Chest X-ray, AP view. Patient: 42 years old, sex M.
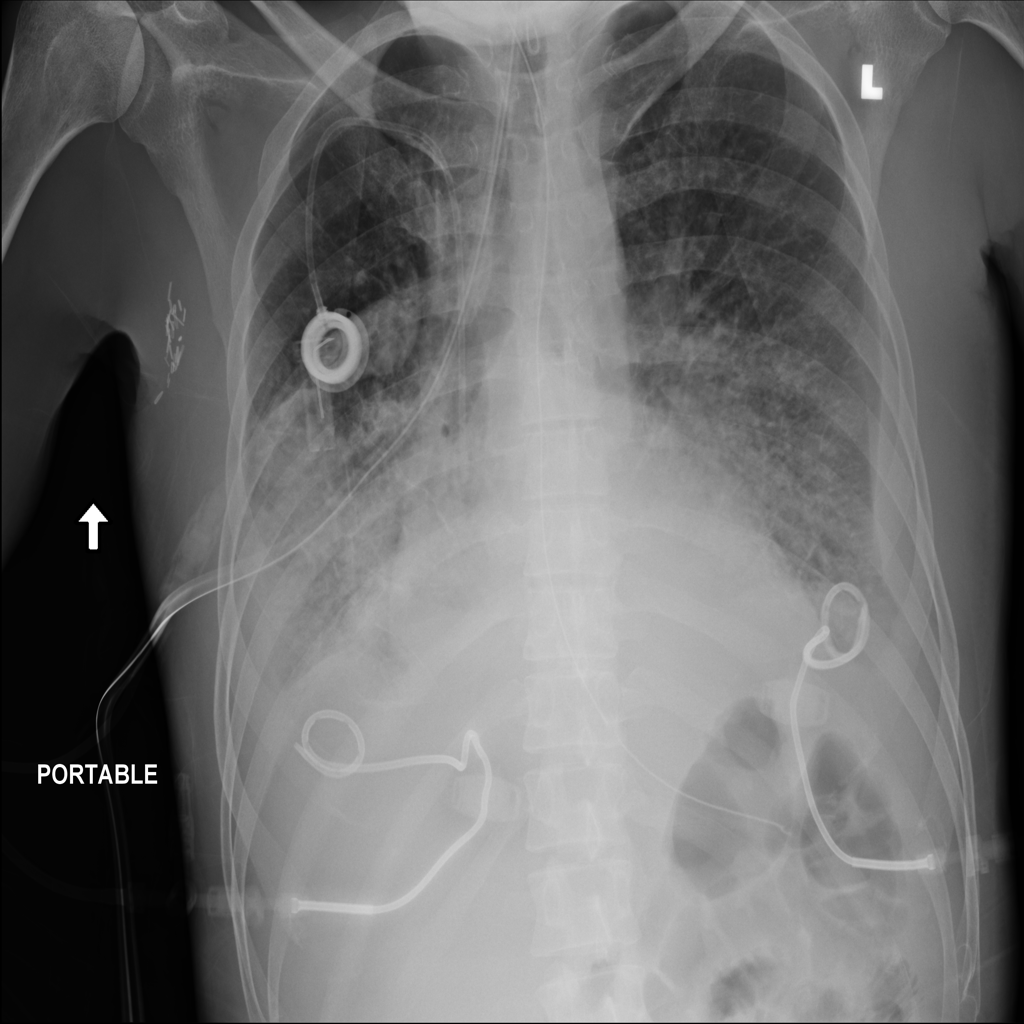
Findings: Effusion, Infiltration